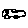
Label: car